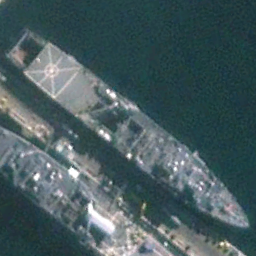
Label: combat